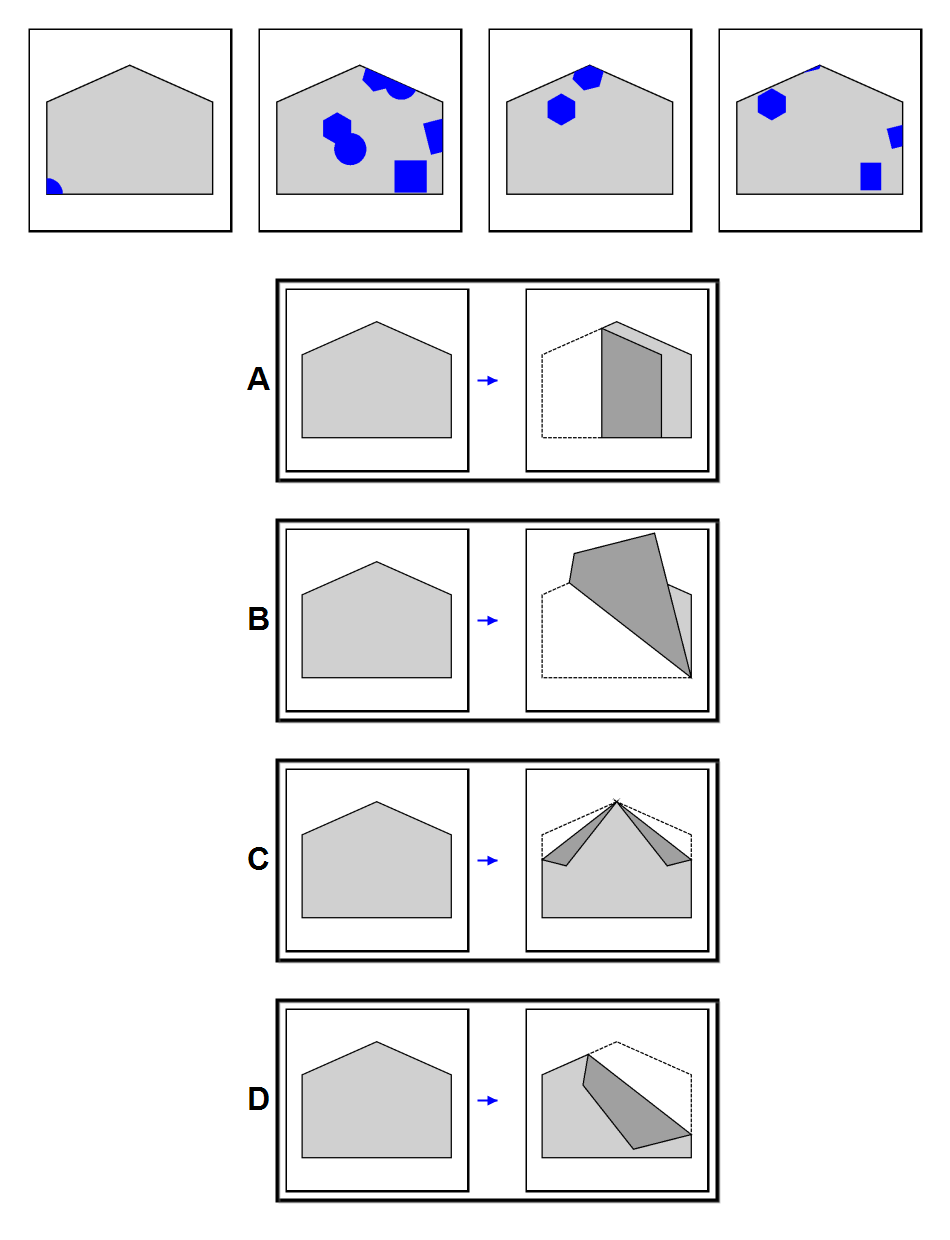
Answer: D